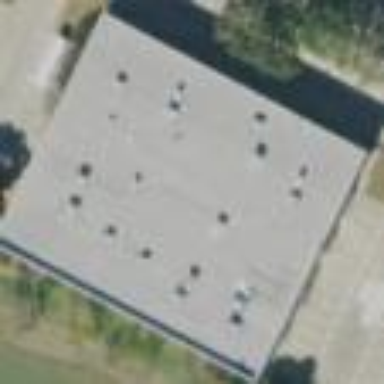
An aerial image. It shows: Commercial building.